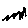
Label: zigzag